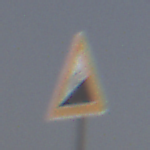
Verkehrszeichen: Steigung10
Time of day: MorningAfternoon
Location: Outdoor (Nature)
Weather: PartlyCloudy
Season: NotSpecified
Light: Natural